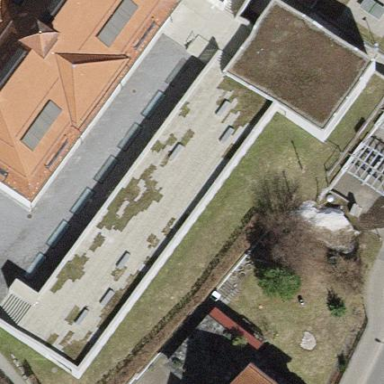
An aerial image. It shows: School building.